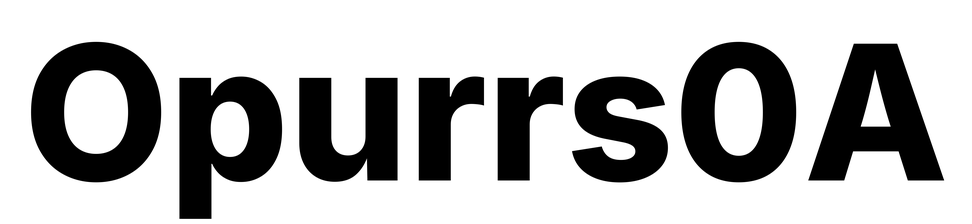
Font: Inter_ExtraBold